Interaction volume radius: 5 \u00c5
Interaction volume height: 35 \u00c5
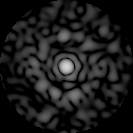
Disorder parameter: 0.8096